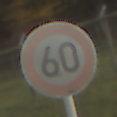
Verkehrszeichen: Geschwindigkeit60
Umgebung: Outdoor, Nature
Tageszeit: SunriseSunset
Wetter: PartlyCloudy
Licht: Natural
Jahreszeit: NotSpecified
Kontrast: LowContrast